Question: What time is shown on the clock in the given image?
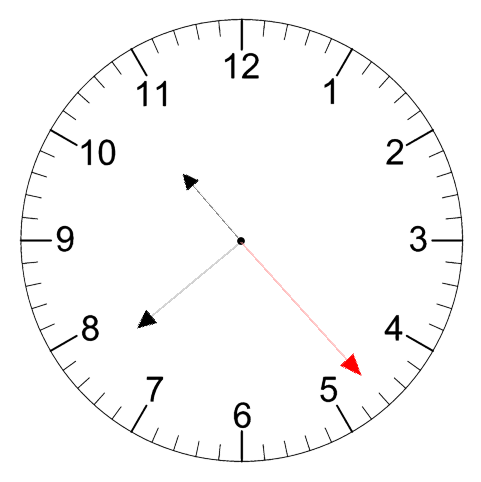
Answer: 10:38:23